Field crop: tomato
Growth stage: 2
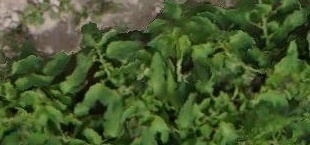
Species: tomato